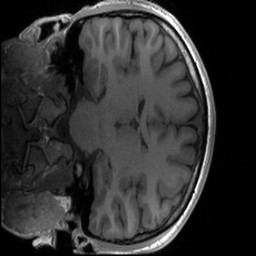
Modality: T1w
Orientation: coronal
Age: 21
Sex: male
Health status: healthy